【题型】解答题　【知识点】平面几何　【难度】easy
如图，在$\odot O$中，长度为$16\ \mathrm{cm}$的弦$EF$与直径$AB$交于点$D$，已知$BD = 4\ \mathrm{cm}$，且$AE = AF$.

(1) 求证：$AD \perp EF$;

(2) 求$\odot O$的半径长.
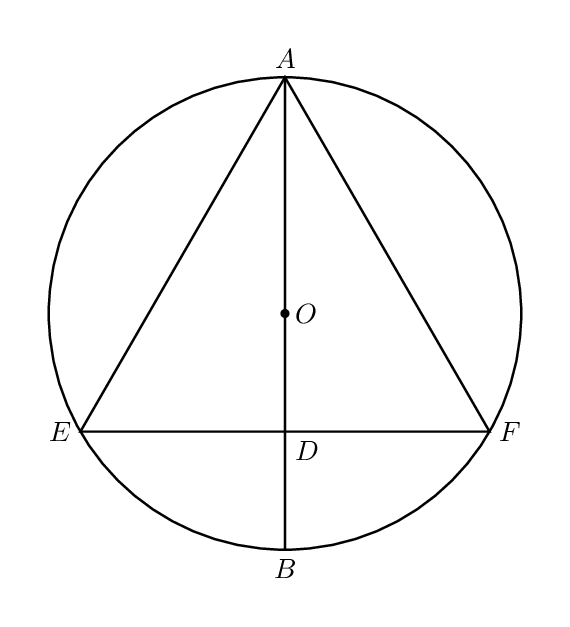
【解答】
【详解】（1）证明：连接$OE$、$OF$，

$\therefore OE = OF$，

$\because AE = AF$，

$\therefore AB$是$EF$的垂直平分线，

$\therefore AD \perp EF$；

（2）解：设半径为$r\ \mathrm{cm}$，

$\therefore OD = r - 4$，$OE = r$，

$\because AD \perp EF$，

$\therefore DE = \dfrac{1}{2}EF = 8$，

$\therefore OD^2 + DE^2 = OE^2$，

$\therefore (r - 4)^2 + 8^2 = r^2$，

解得：$r = 10$，

故$\odot O$的半径长为$10\ \mathrm{cm}$.
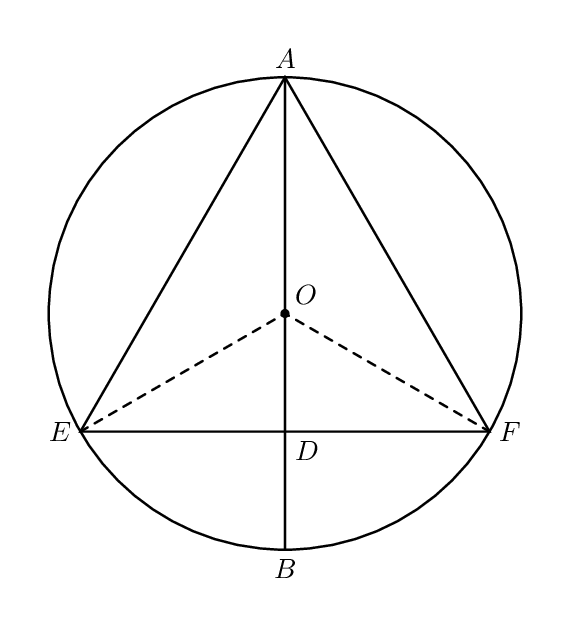